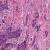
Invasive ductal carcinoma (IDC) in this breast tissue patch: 1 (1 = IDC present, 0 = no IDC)